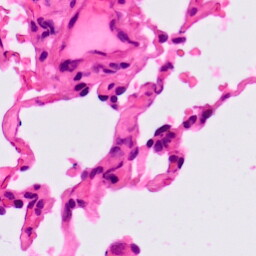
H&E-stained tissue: Lung